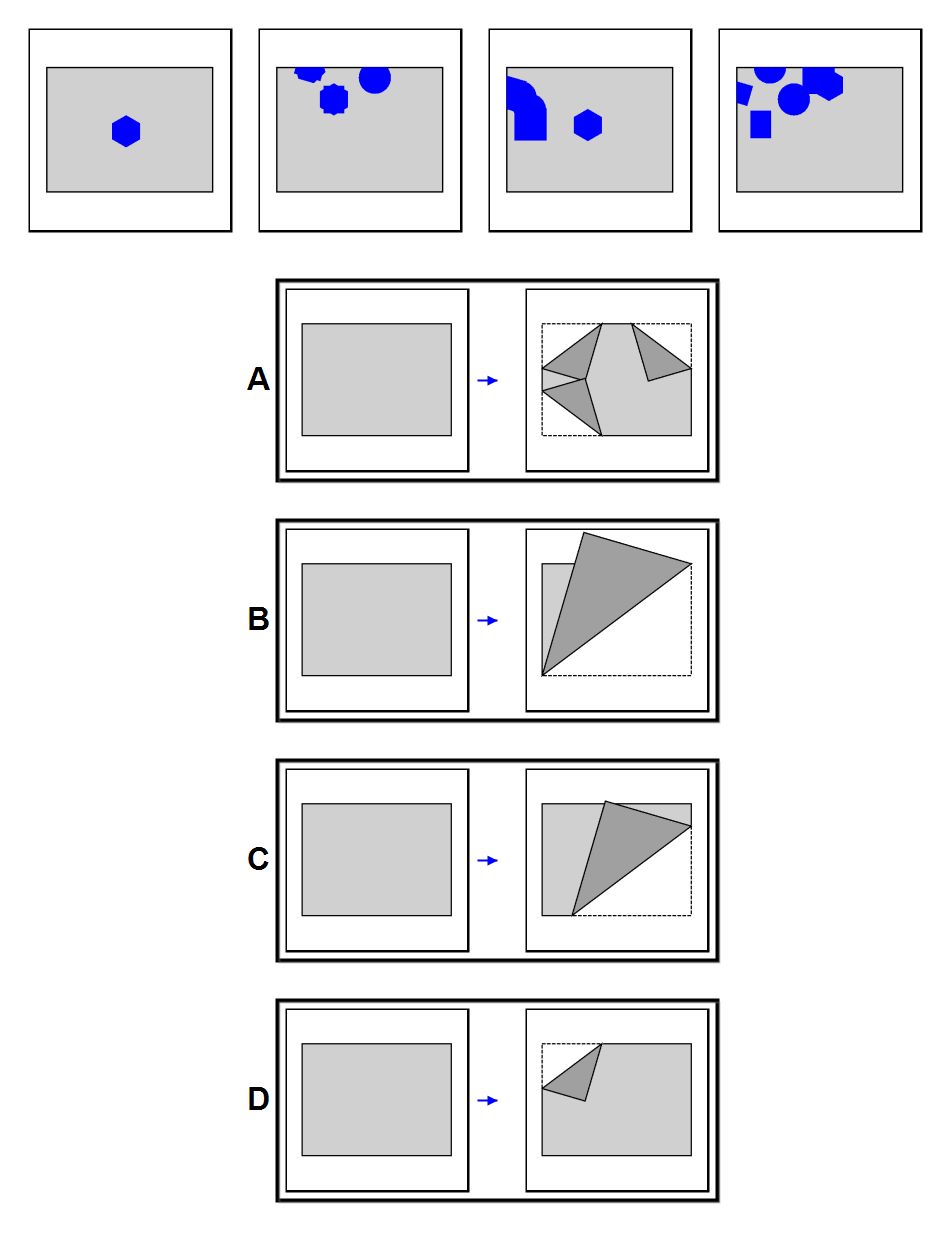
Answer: D